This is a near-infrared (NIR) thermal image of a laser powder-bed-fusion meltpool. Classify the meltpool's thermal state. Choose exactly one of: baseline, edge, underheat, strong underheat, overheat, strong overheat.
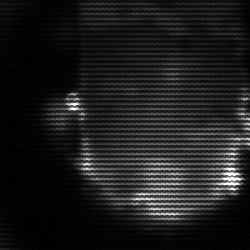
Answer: baseline